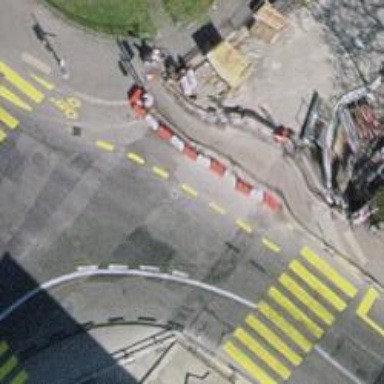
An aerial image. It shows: Road with traffic signals.